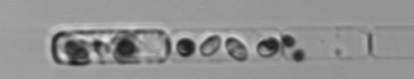
Label: Guinardia_delicatula_TAG_internal_parasite